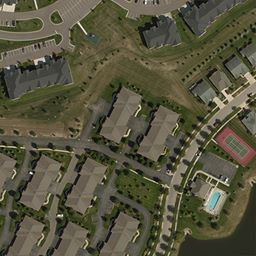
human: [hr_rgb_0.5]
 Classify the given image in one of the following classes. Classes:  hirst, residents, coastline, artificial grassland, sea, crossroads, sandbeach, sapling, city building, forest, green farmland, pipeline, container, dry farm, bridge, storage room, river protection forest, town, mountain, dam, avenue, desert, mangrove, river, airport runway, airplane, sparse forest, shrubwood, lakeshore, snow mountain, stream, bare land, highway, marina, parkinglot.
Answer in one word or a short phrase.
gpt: town